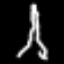
Label: The Eiffel Tower